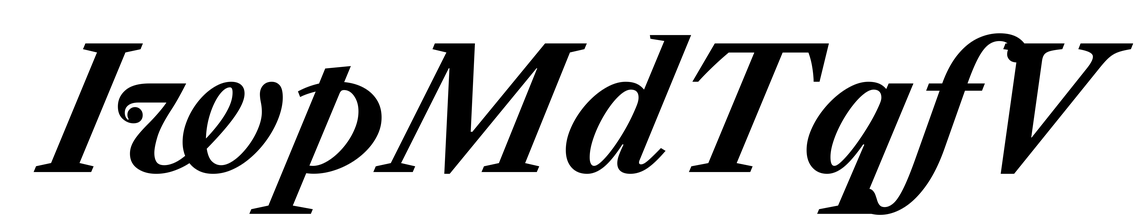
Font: LibreCaslonText-Italic_Bold_Italic